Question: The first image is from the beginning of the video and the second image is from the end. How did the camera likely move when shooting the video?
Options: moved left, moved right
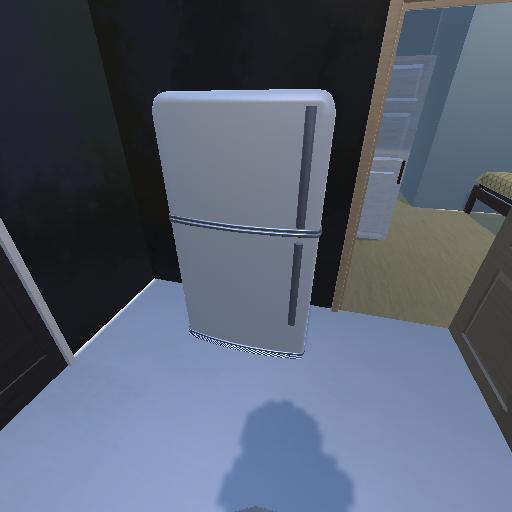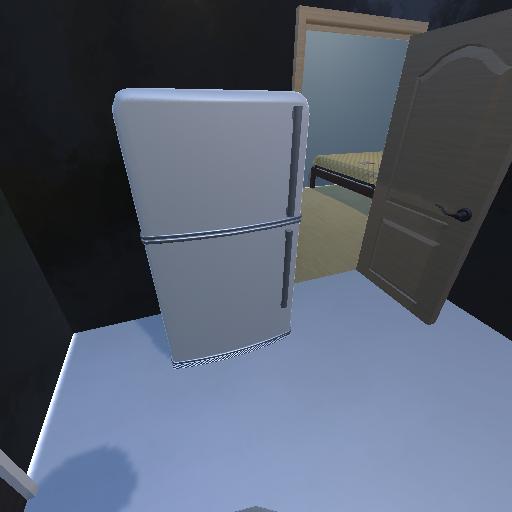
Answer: moved left